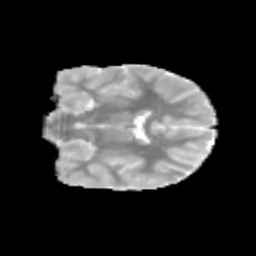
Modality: MD
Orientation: coronal
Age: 11
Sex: male
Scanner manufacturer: siemens
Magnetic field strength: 3 T
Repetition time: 3.8 s
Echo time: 0.07 s